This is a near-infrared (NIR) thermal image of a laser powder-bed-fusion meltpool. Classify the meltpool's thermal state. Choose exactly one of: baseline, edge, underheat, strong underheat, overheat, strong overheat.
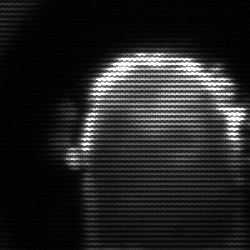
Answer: baseline